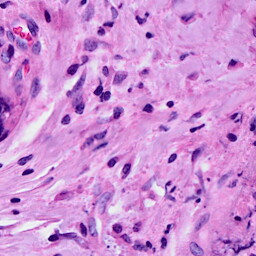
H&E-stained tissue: Breast